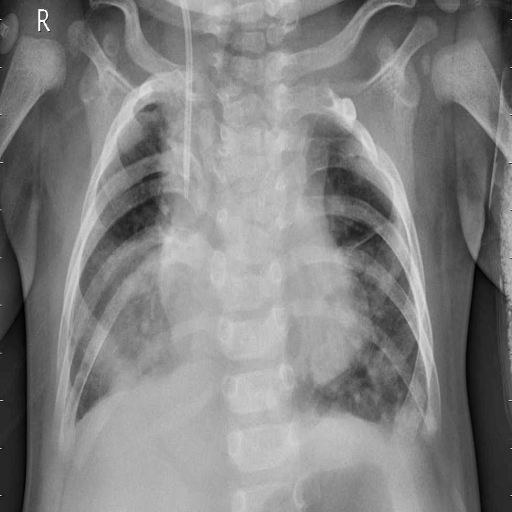
Finding: PNEUMONIA